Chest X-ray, AP view. Patient: 63 years old, sex F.
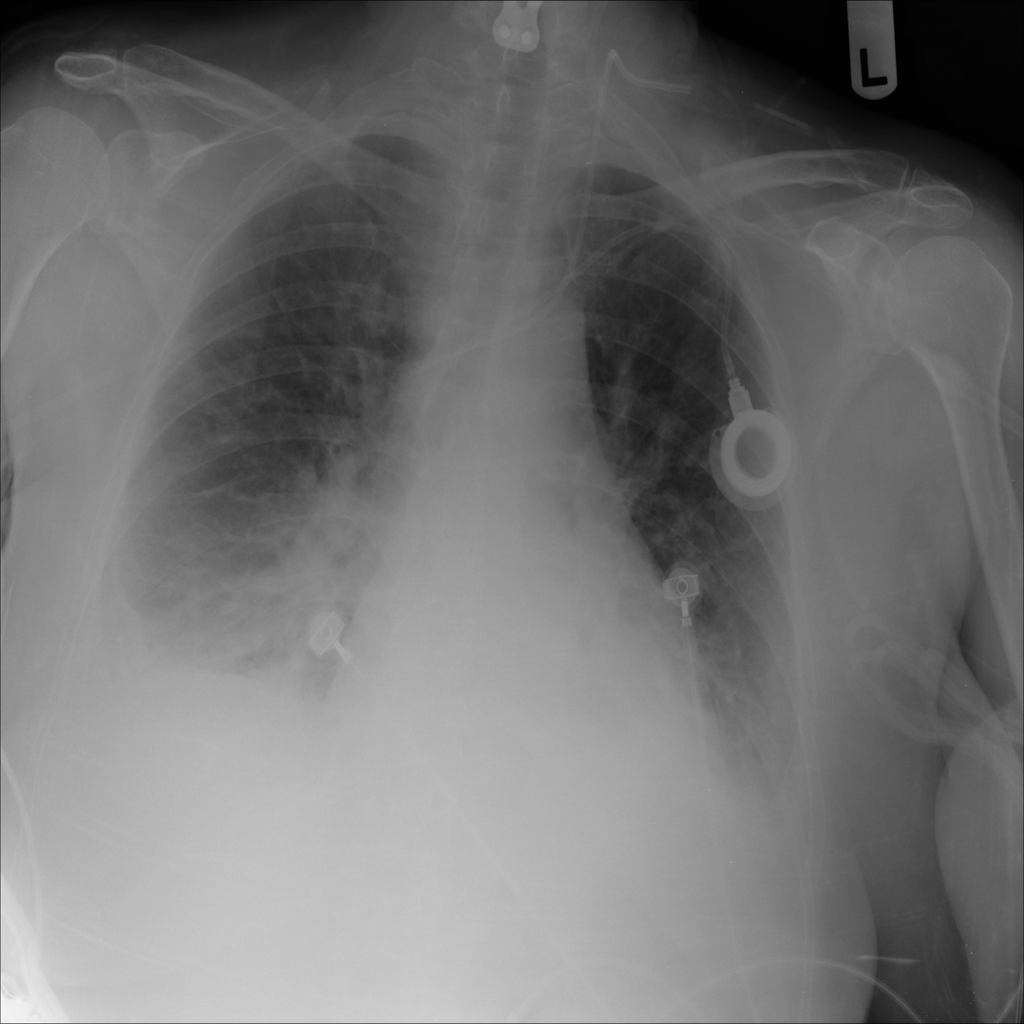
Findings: Infiltration